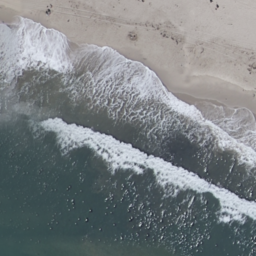
Label: beach